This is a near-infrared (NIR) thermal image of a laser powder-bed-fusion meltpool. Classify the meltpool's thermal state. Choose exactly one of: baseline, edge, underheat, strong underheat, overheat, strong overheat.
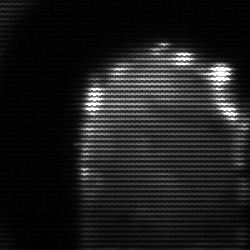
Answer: baseline